Field crop: maize
Growth stage: 2
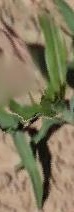
Species: maize